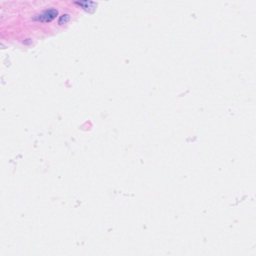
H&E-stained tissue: Breast